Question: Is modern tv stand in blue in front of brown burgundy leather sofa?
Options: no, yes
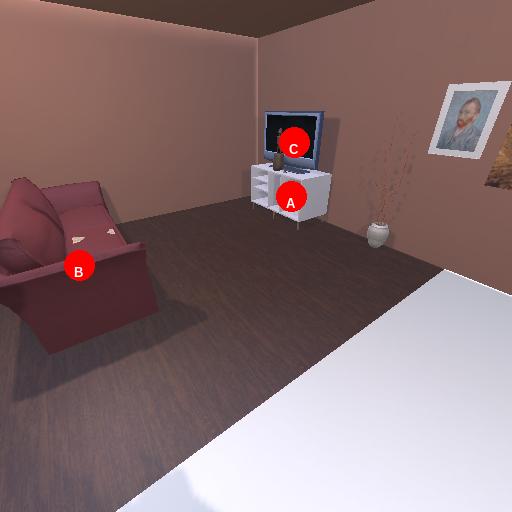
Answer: no